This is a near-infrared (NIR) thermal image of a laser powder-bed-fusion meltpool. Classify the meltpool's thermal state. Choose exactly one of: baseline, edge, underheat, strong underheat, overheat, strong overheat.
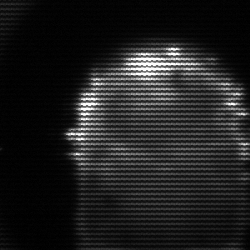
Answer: baseline